Question: I am working on a small git project involving .obj files.
When I look at the "project tab" I see they are ignored

But I cant understand why, if I look at my .gitignore:
'''
/DepthPeeling/nbproject/private/
/DepthPeeling/dist/
/DepthPeeling/build/
'''
It looks fine
If I open a Git Bash and type
'''
$ git add dragon.obj
The following paths are ignored by one of your .gitignore files:
DepthPelling/sry/depthPeeling/data/dragon.ogj
Use -f if you really want to add them.
fatal: no file added
'''
Wut?
Might it be there is more than one .gitignore file? If I look for them, I find only the one in the root directory of the project itself (the one I shown before) and nothing more..
Edit: so it looks like I have a global ignore D:\Documents\gitignore_global.txt
'''
#ignore thumbnails created by windows
Thumbs.db
#Ignore files build by Visual Studio
*.obj
*.exe
*.pdb
*.user
*.aps
*.pch
*.vspscc
*_i.c
*_p.c
*.ncb
*.suo
*.tlb
*.tlh
*.bak
*.cache
*.ilk
*.log
*.dll
*.lib
*.sbr
'''
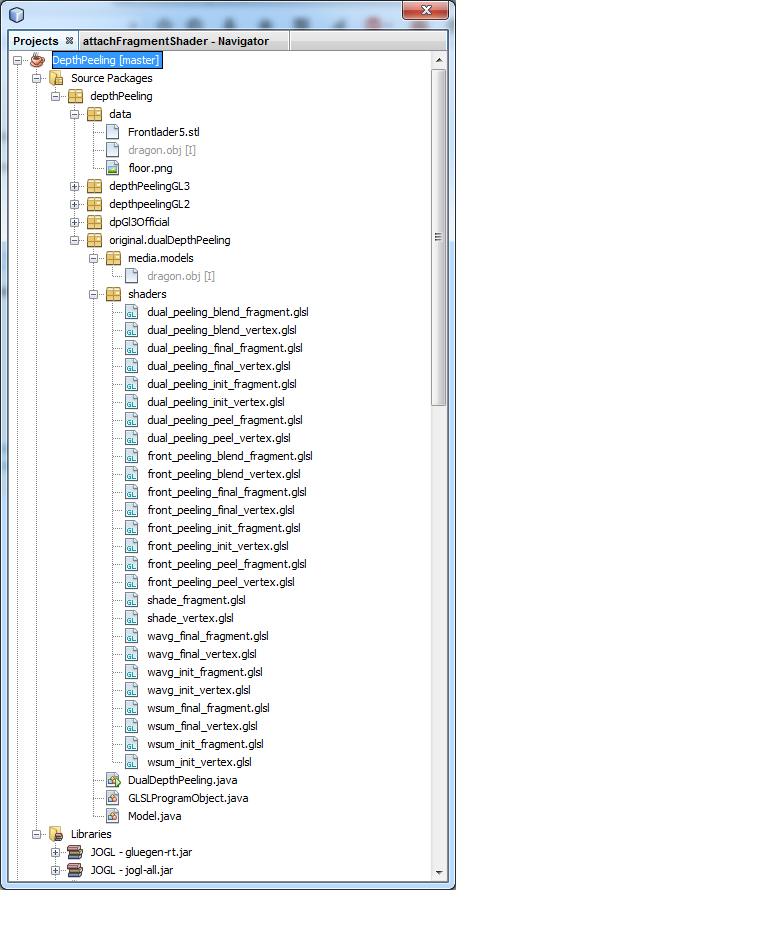
Answer: You can easily find which '.gitignore' (and which rule) is responsible for ignoring your '.obj' file using <URL>:
'''
git check-ignore -v -- dragon.obj
'''
The OP reports:
'''
"D:\Documents\gitignore_global.txt":5:*.obj -
'''
That is similar <URL>:
> it was the installation of <URL> which un-logically created under documents folder a 'gitignore_global.txt' which included plenty of exclusions.
A 'git config -l' should show something similar to:
'''
[core]
excludesfile = C:\Users\username\Documents\gitignore_global.txt
'''